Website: crate-barrel
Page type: billing-address
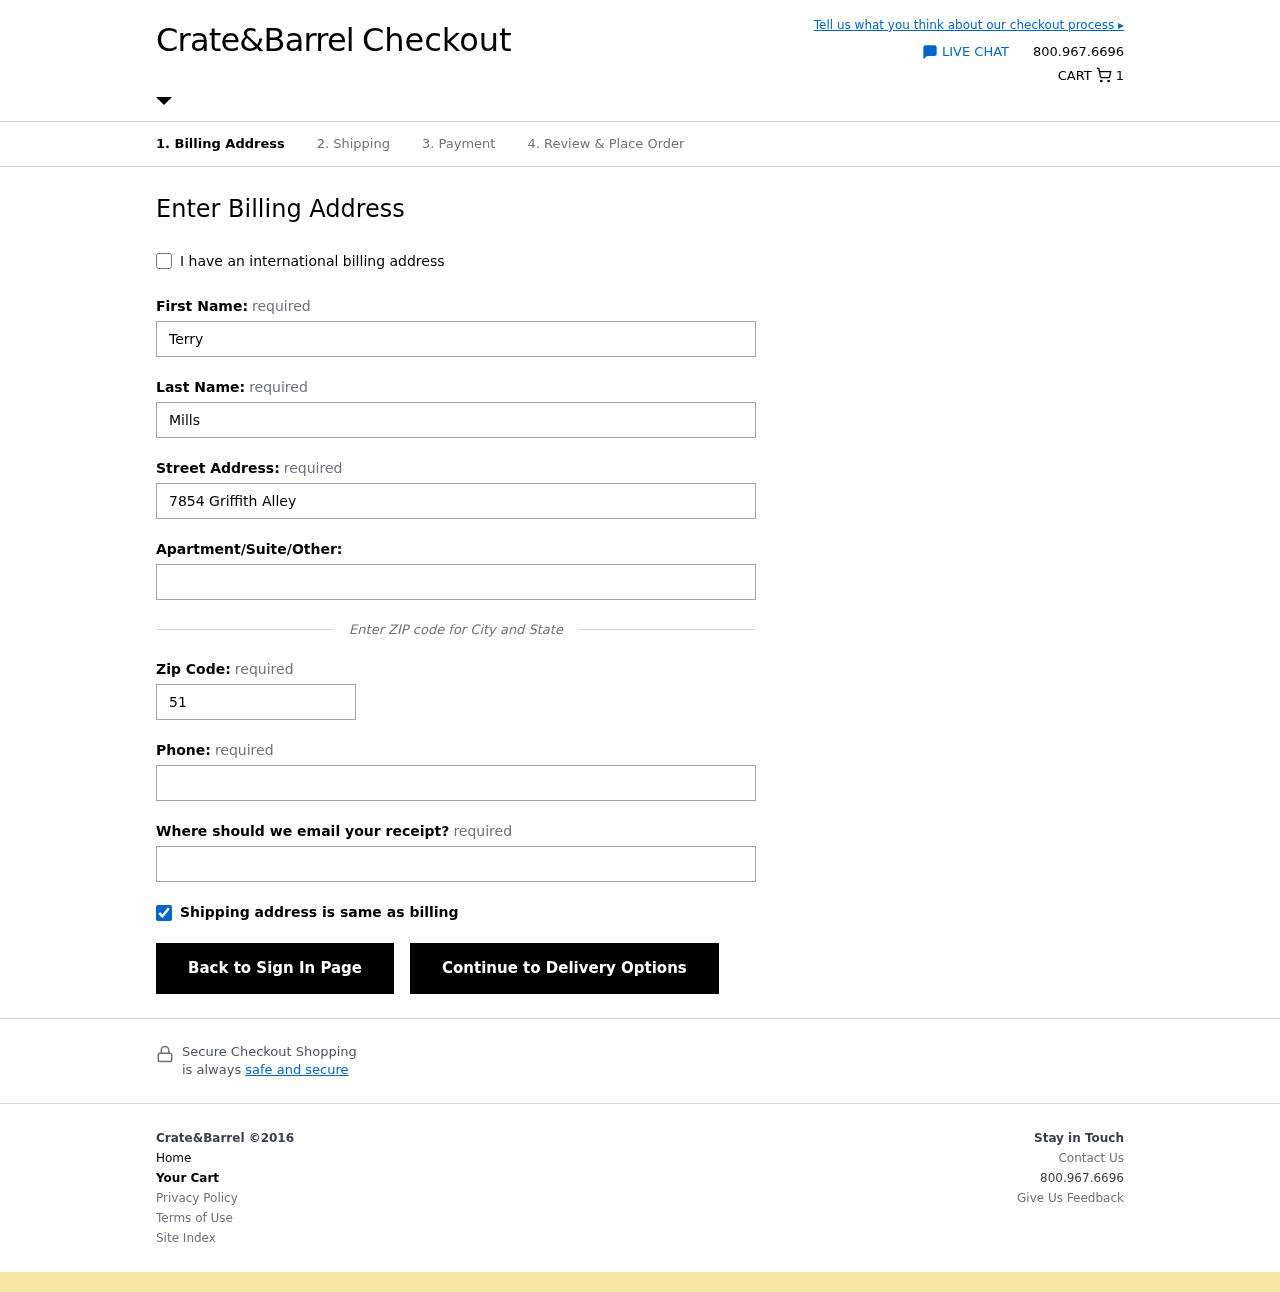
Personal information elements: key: PII_EMAIL
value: terry.mills@yahoo.com
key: PII_FIRSTNAME
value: Terry
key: PII_LASTNAME
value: Mills
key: PII_PHONE
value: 2289376102
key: PII_POSTCODE
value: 51151
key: PII_STREET
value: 7854 Griffith Alley
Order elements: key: ORDER_NUM_ITEMS
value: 1